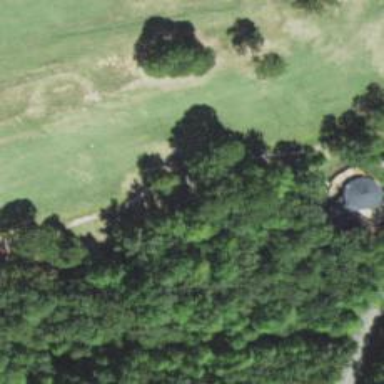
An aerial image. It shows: Grassy area designated as golf fairway.